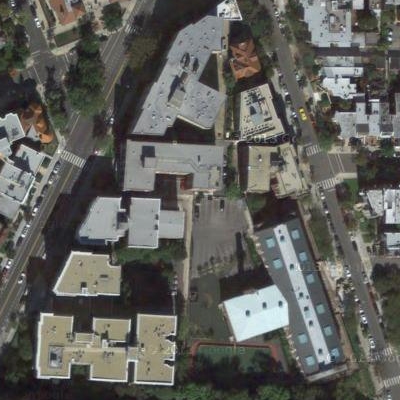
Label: cIndustry